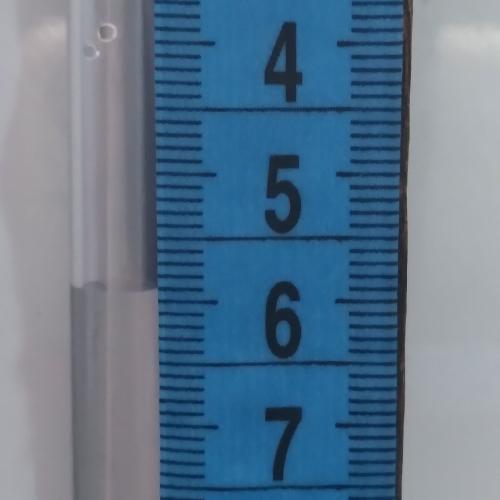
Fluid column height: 5.9 cm